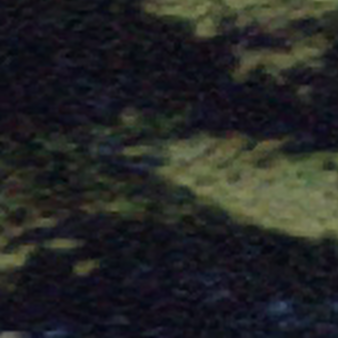
Label: other